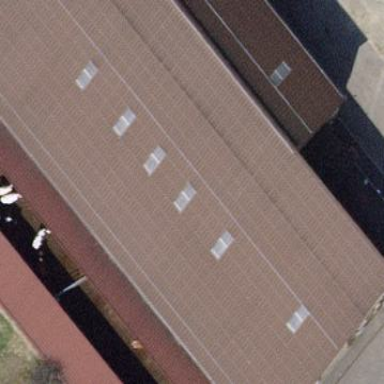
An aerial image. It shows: View of roof of building.